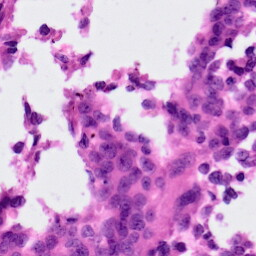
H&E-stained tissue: Ovarian